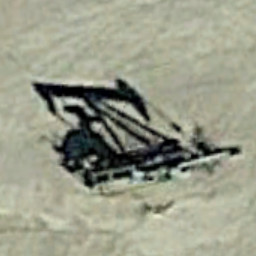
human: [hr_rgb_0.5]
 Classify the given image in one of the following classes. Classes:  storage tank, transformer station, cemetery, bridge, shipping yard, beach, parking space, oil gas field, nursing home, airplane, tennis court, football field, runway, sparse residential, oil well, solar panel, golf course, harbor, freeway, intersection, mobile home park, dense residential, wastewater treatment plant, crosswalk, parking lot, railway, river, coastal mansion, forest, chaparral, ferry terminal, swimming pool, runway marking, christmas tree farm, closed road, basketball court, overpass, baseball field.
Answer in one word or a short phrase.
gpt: oil well